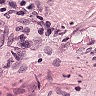
Metastatic tissue present: no